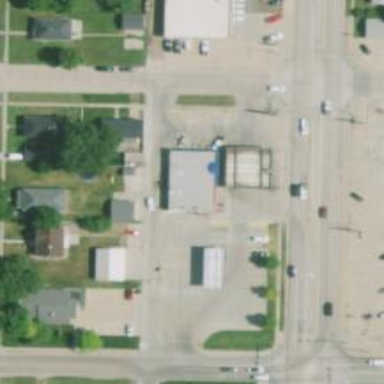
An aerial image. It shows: Convenience shop.